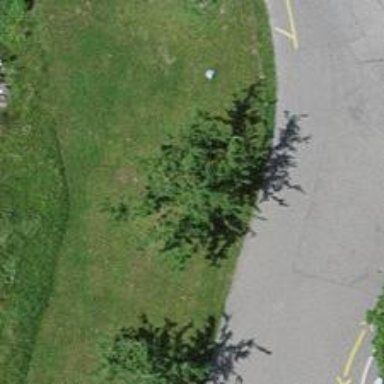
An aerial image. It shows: Avenue lined with deciduous broadleaved trees.